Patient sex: M
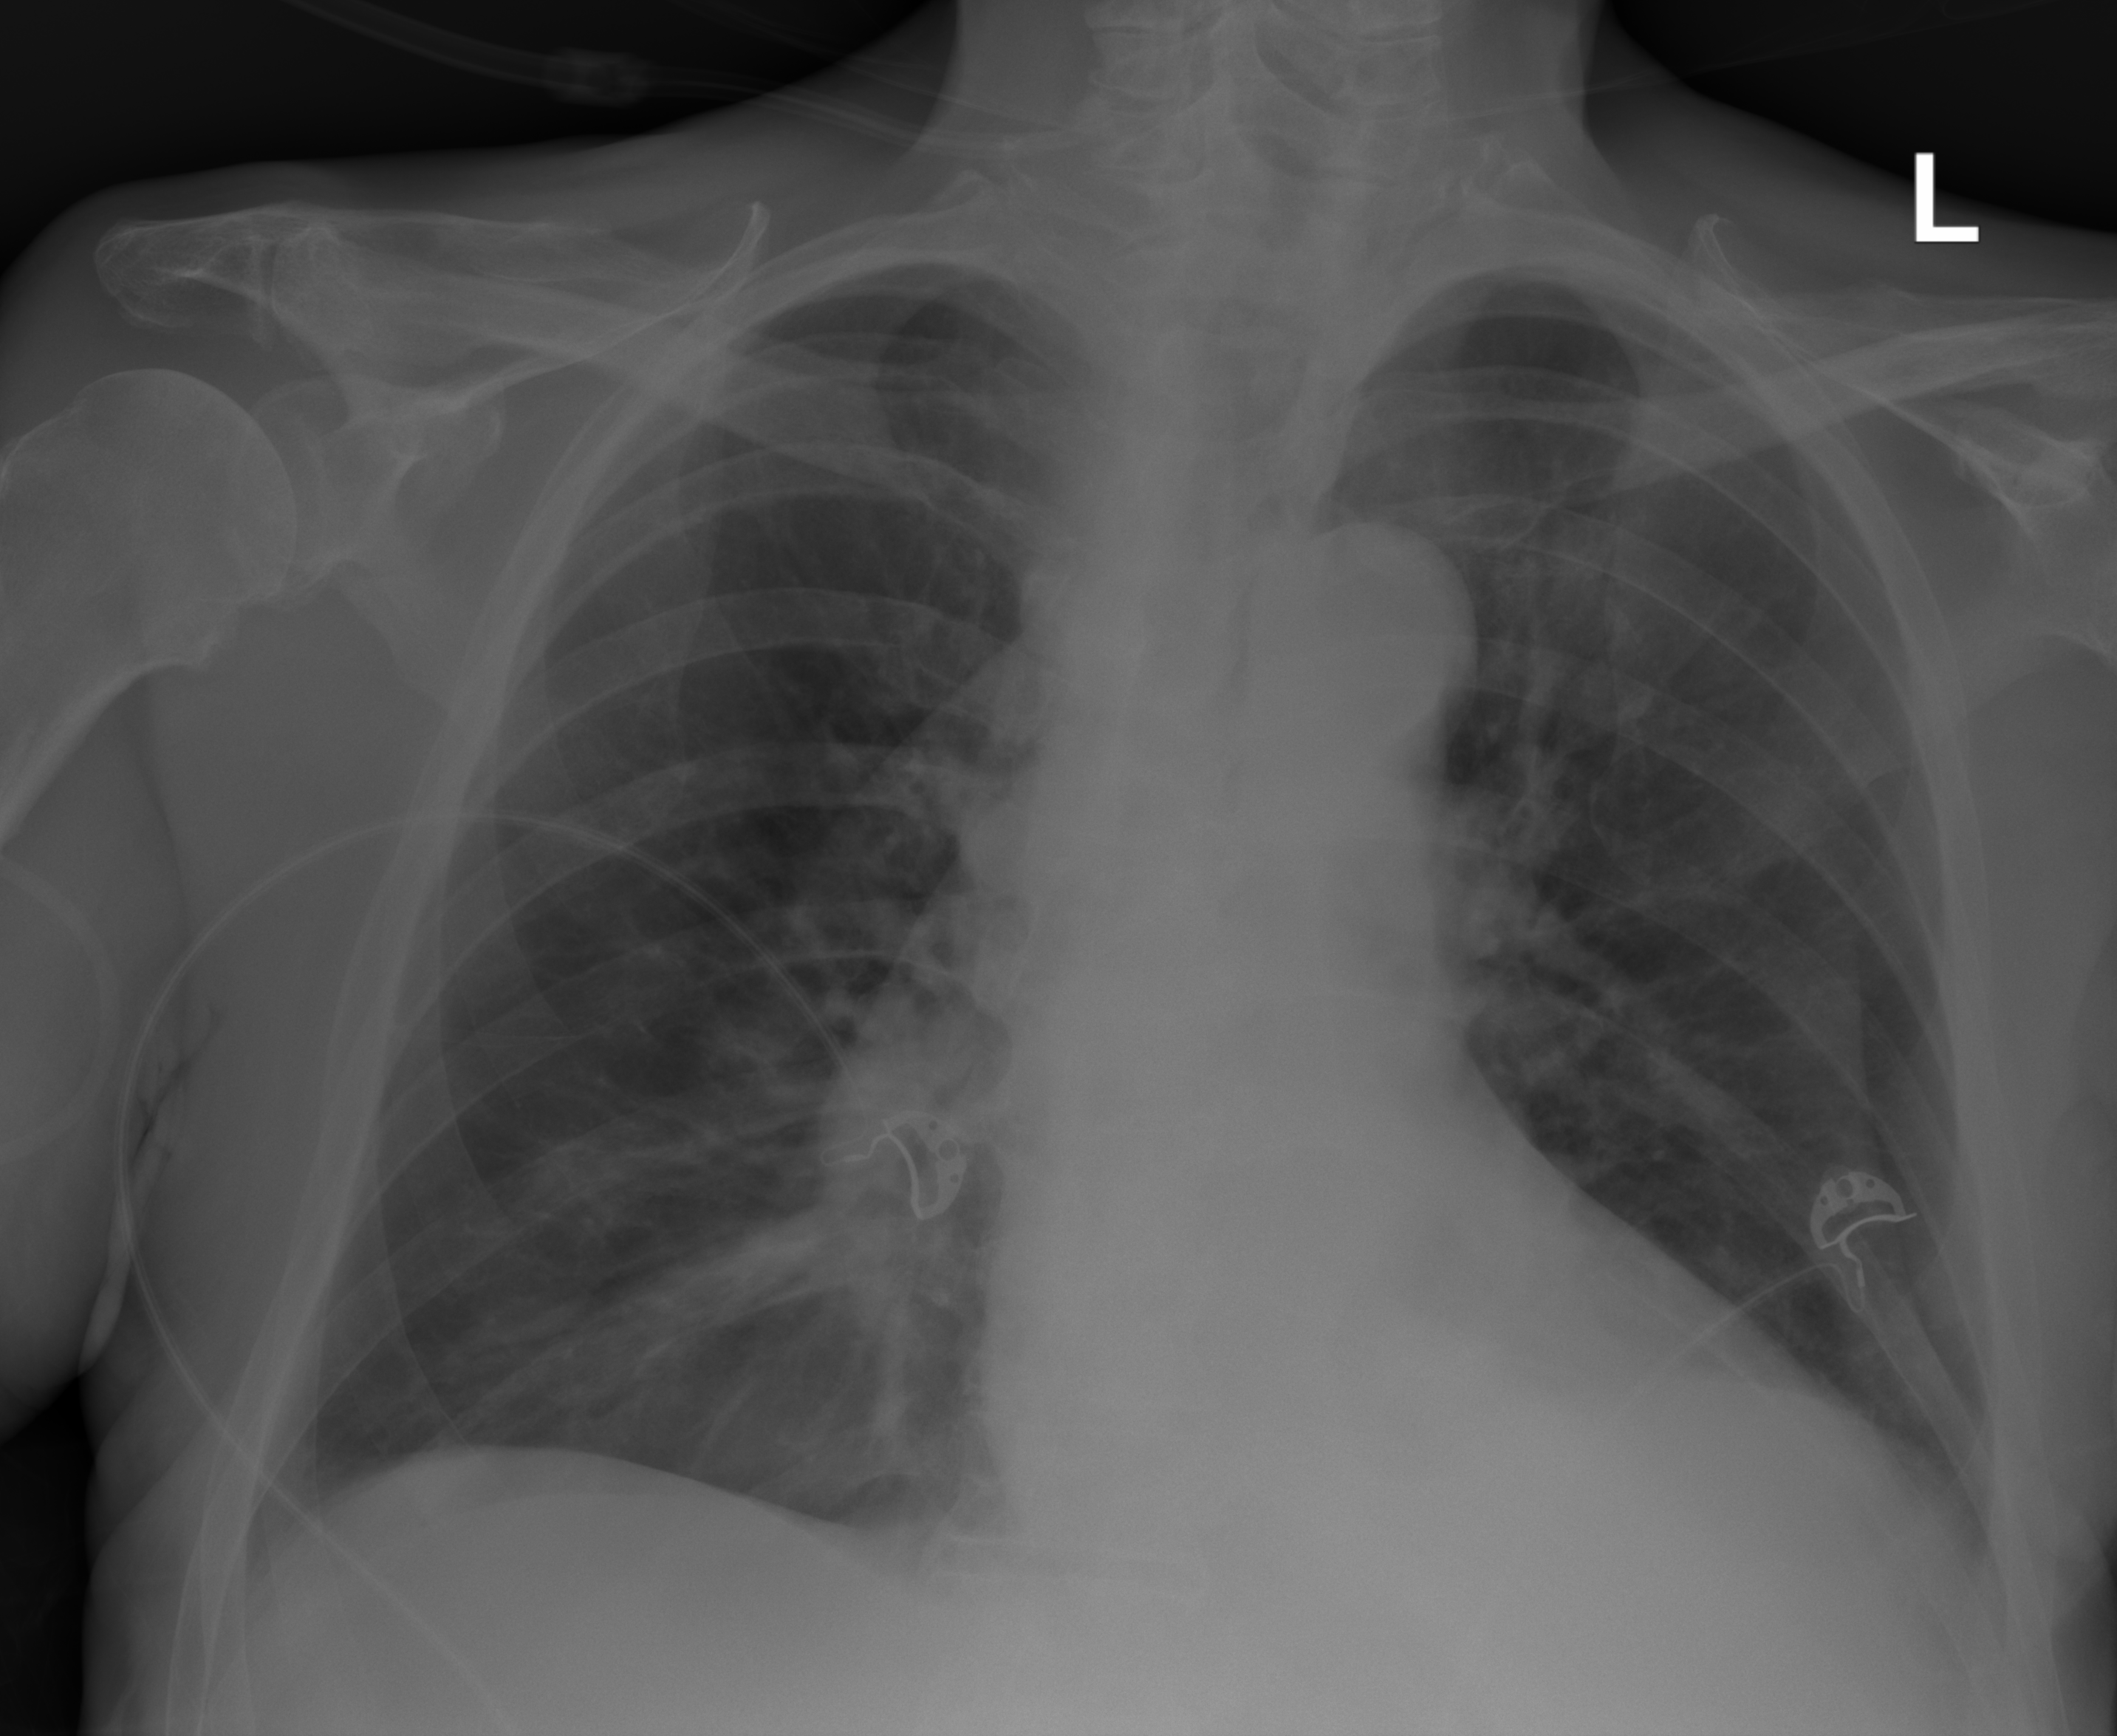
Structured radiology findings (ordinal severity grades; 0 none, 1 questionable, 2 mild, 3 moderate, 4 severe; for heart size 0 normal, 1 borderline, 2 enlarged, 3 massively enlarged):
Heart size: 0
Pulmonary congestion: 0
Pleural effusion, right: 0
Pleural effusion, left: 0
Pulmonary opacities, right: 2
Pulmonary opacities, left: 0
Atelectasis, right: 0
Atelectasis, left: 0